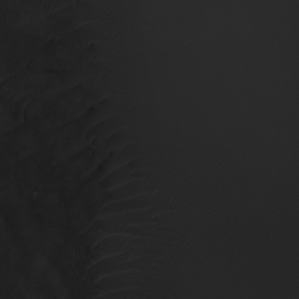
Label: non_frost